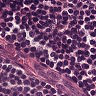
Metastatic tissue present: no